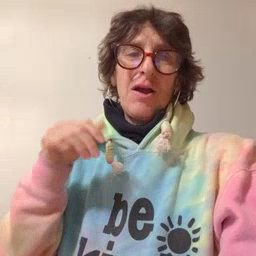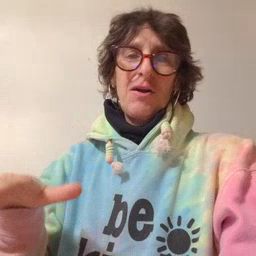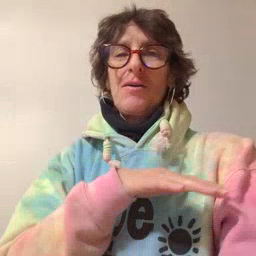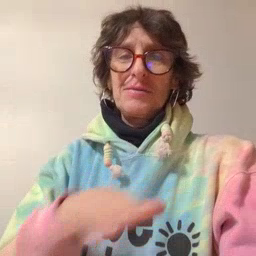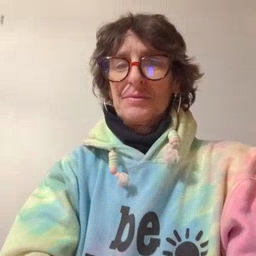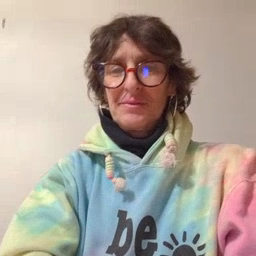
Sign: backyard